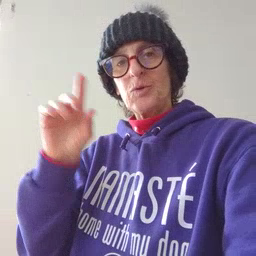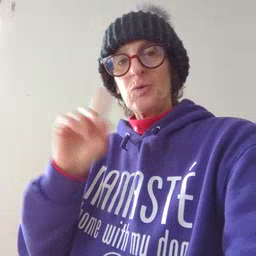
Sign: sun